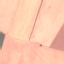
Label: AnnualCrop